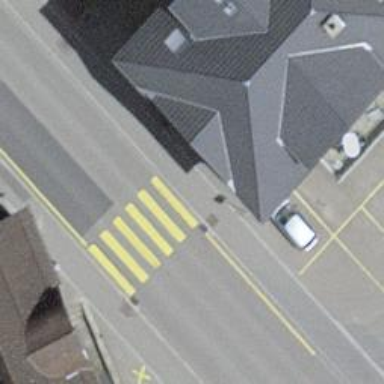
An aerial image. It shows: Marked crossing on the road.